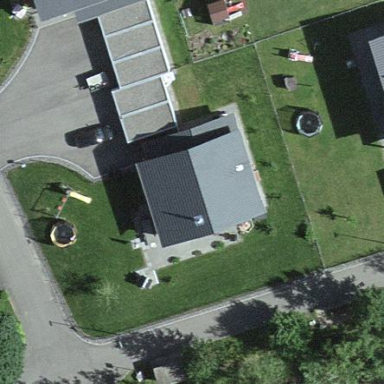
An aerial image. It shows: Residential building.